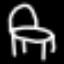
Label: chair